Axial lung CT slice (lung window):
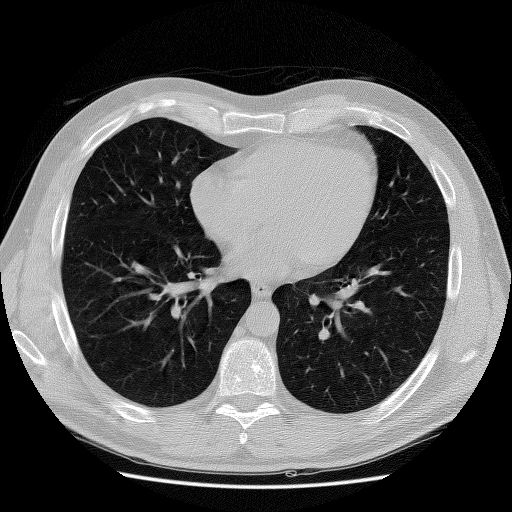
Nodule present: no